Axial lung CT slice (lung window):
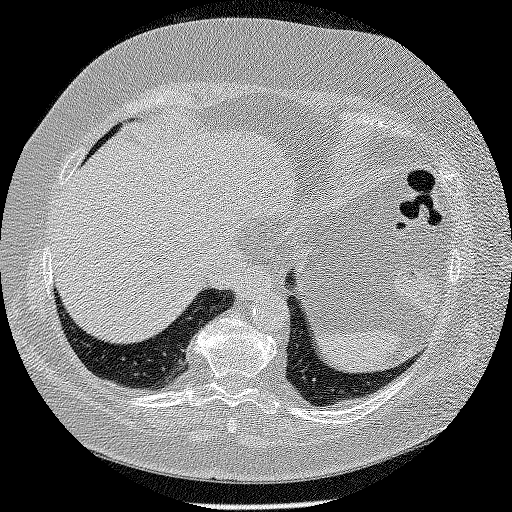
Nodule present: no